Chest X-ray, AP view. Patient: 35 years old, sex F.
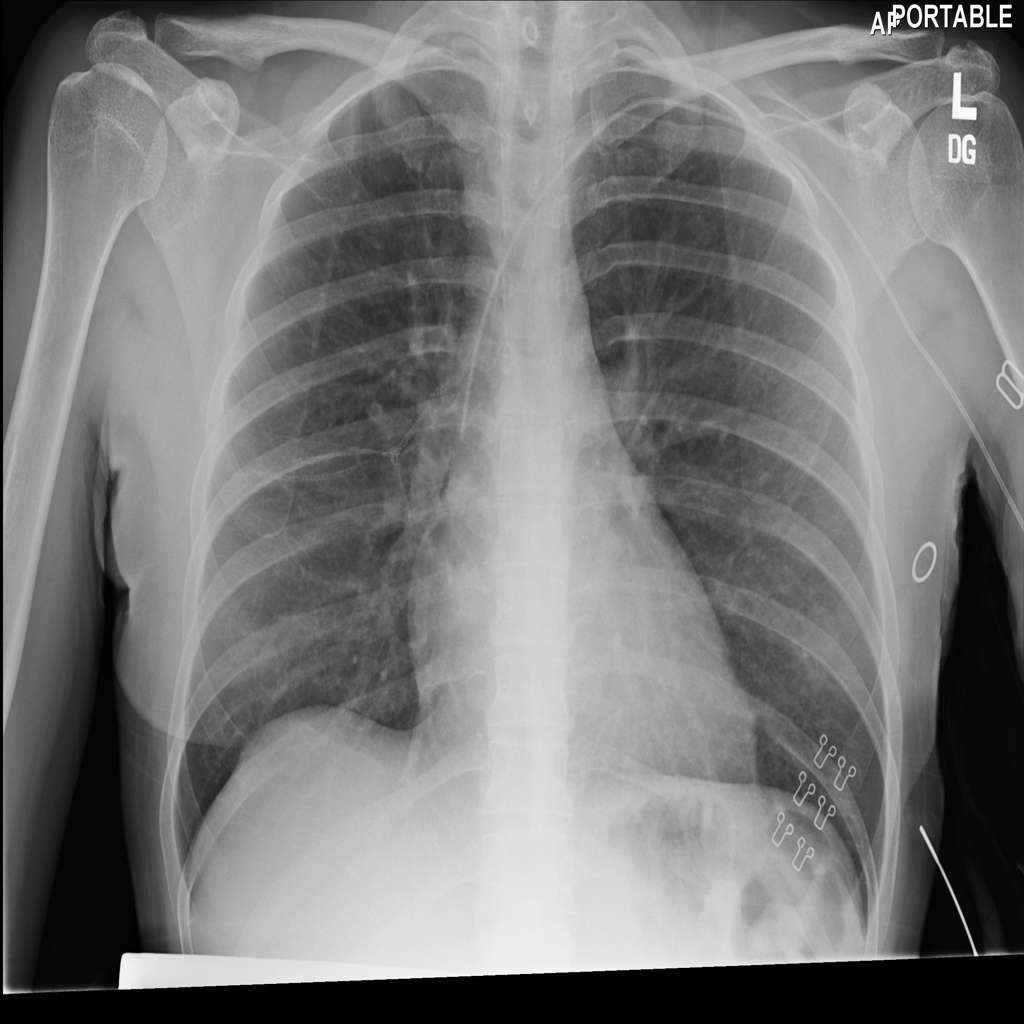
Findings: No Finding